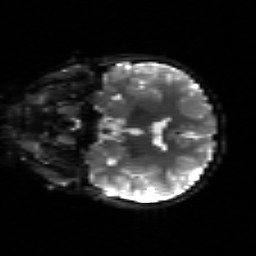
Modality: sbref
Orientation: coronal
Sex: male
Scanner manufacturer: siemens
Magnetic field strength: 3 T
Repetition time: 5 s
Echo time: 0.071 s